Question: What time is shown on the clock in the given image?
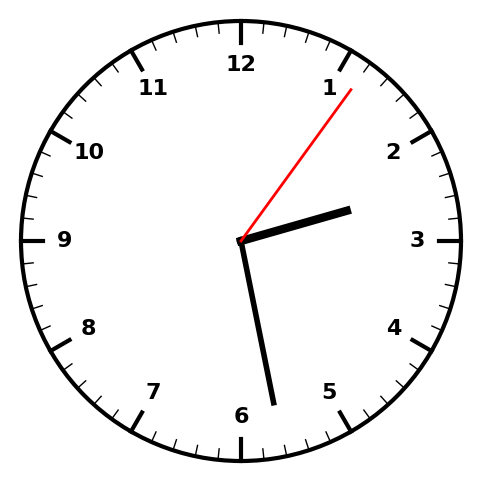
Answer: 02:28:06